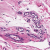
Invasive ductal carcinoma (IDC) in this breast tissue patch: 0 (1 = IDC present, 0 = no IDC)